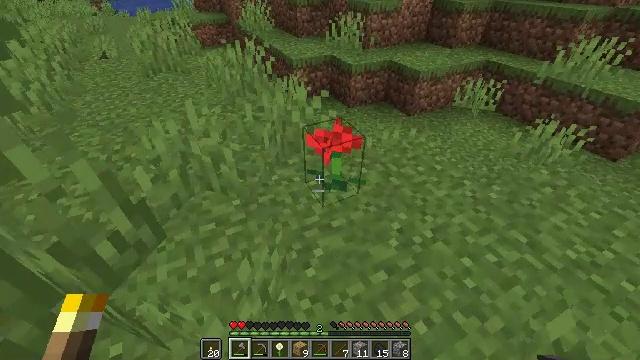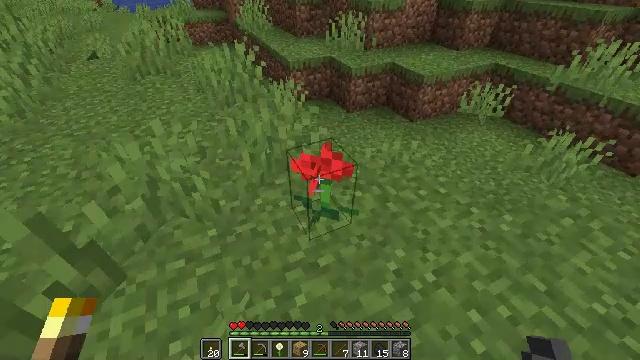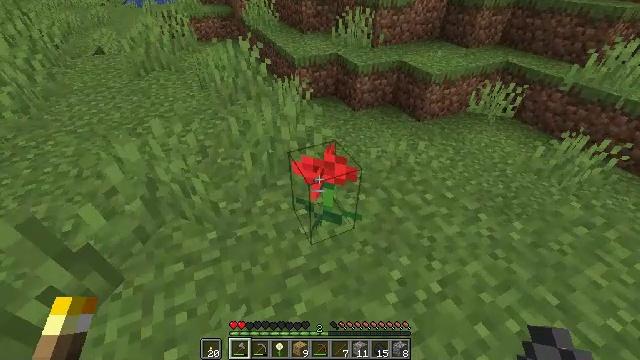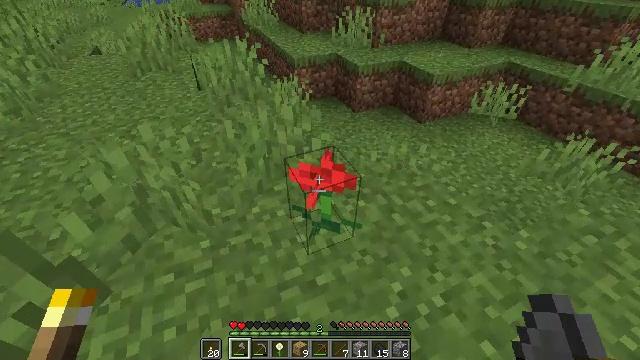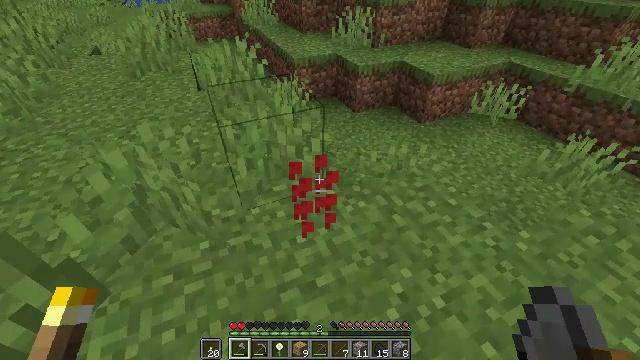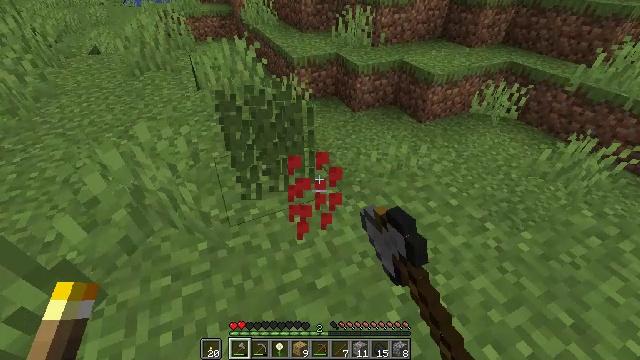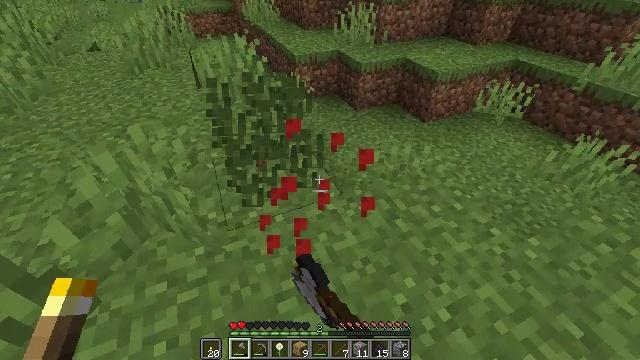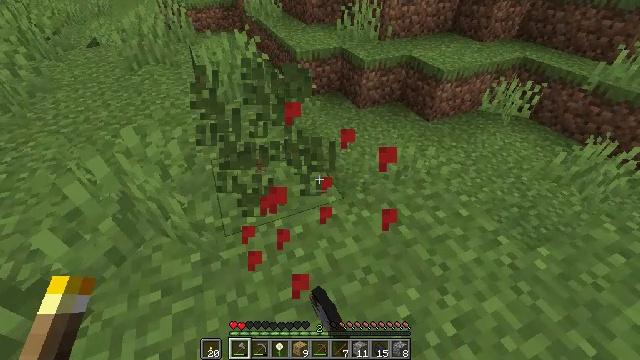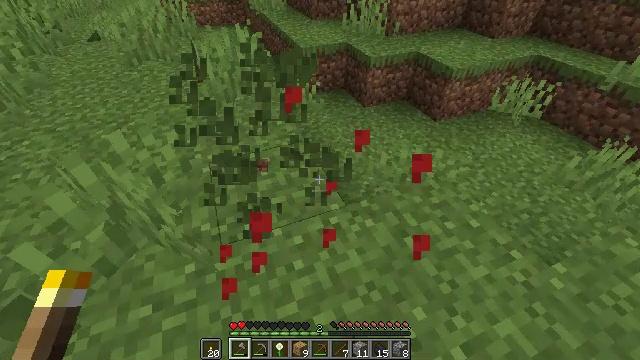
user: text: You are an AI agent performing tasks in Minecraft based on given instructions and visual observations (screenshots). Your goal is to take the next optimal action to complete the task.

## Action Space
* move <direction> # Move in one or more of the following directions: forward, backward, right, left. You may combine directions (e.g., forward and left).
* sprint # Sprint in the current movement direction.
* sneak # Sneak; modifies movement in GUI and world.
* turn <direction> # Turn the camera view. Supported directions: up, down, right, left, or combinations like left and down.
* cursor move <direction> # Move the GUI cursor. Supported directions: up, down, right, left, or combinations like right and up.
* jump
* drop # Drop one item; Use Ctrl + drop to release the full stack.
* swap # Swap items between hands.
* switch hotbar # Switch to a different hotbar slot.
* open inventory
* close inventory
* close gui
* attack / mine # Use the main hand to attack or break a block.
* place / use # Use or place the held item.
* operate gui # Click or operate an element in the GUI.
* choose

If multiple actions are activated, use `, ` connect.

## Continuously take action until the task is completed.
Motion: motion action
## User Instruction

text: Mine the poppy flower.
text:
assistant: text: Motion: move forward
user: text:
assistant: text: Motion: turn left
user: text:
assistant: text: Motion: no_op
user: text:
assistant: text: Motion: attack / mine
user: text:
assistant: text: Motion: attack / mine
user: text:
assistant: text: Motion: move forward, attack / mine
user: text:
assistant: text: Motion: move forward
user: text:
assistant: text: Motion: move forward, turn left and down
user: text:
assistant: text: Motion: no_op